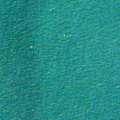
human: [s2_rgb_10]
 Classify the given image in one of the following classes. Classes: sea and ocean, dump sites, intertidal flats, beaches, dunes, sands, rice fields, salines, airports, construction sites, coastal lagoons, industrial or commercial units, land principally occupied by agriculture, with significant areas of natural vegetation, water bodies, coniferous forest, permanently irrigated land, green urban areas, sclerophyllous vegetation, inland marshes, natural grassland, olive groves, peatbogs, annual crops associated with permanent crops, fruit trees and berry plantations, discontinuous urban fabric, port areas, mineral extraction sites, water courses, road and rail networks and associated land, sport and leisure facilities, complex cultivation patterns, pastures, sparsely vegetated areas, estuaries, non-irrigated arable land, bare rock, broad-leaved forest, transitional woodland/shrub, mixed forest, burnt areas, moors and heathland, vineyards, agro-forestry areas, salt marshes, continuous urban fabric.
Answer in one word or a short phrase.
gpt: sea and ocean